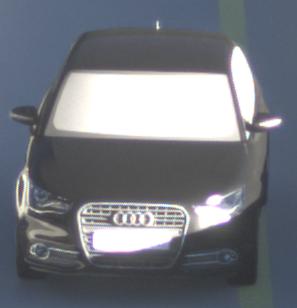
Make: Audi
Model: A1 Sportback 1.2 TFSI
Detailed model: A1 (8X) Sportback
Model produced from: 2012/03
Model produced until: 2014/11
Doors: 5
Color: black
Road condition: dry road
Daytime: morning or afternoon
Contrast: high contrast